高一 · 画法几何学
如图 1-2-35, $\triangle A^{\prime} B^{\prime} C^{\prime}$ 是水平放置的平面图形的斜二测直观图, 将其恢复成原图形.

图 1-2-35
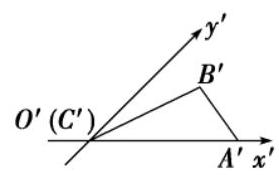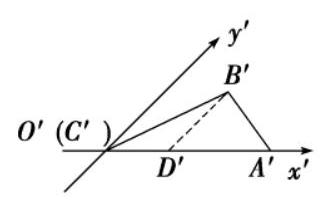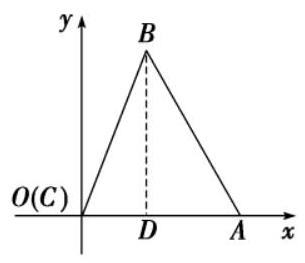
答案: 画法: (1)如图(2), 画直角坐标系 $x O y$, 在 $x$ 轴上取 $O A=O^{\prime} A^{\prime}$ ，即 $C A=C^{\prime} A^{\prime}$;

(1)

(2)

(2)在图(1)中, 过 $B^{\prime}$ 作 $B^{\prime} D^{\prime} / / y^{\prime}$ 轴, 交 $x^{\prime}$ 轴于 $D^{\prime}$, 在图(2) 中, 在 $x$ 轴上取 $O D=O^{\prime} D^{\prime}$, 过 $D$作 $D B / / y$ 轴, 并使 $D B=2 D^{\prime} B^{\prime}$ 。

(3)连接 $A B, B C$, 则 $\triangle A B C$ 即为 $\triangle A^{\prime} B^{\prime} C^{\prime}$ 原来的图形, 如图(2).